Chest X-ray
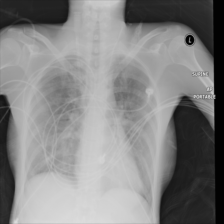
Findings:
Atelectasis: negative
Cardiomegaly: negative
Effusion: negative
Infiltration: negative
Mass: negative
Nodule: negative
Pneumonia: negative
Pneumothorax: negative
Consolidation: negative
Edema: negative
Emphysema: negative
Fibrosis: negative
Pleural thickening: negative
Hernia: negative